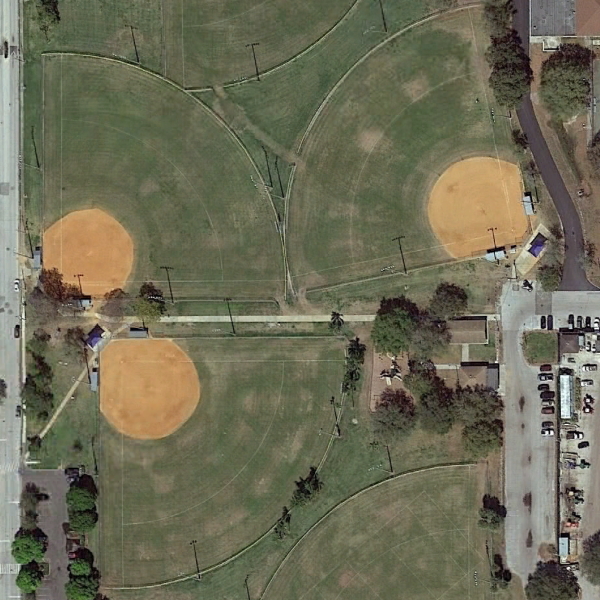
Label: BaseballField